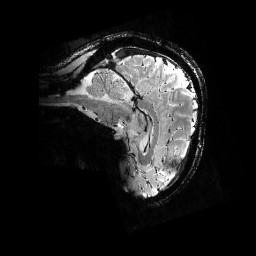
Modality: T2starw
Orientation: sagittal
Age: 29
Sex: male
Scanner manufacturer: siemens
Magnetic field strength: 6.98 T
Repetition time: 4.91 s
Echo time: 0.016 s